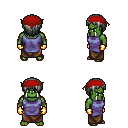
a pixel art fantasy rpg character, male body template, orc, green skin, chain tabard jacket, robe skirt, gray plain hairstyle, red bandana, gold gloves, four views (front, back, left, right), 2x2 character sprite sheet, small pixel art, hard edges, no anti-aliasing